Question: So I'm working on a drop menu and I'd like each menu item to have an auto width. i.e. the background to expand to the width of the menu item rather than having an overall fixed width for all the UL. I thought that giving the ul li an auto width would sort it but it seems not. What am I missing?
'''
<ul id="nav">
<li><a class="last" href="#">MENU &#9660;</a>
<ul>
<li><a href="#">Short</a></li>
<li><a href="#">Very Long</a></li>
</ul>
</li>
'''
'''
#nav {
height: 1;
list-style-type: none;
padding-top: 1.25em;
margin-top: 0em;
}
#nav li {
float: right;
position: relative; padding: 0;
}
#nav li a {
display: block;
font-size: 14px;
padding: 0 1em;
margin-bottom: 1em;
color: #333;
text-decoration: none;
border-left: 1px solid #333;
}
#nav .last, #nav li ul li a {
border-left: none;
}
#nav li a:hover, #nav li a:focus {
color: #666;
}
#nav li ul {
opacity: 0;
position: absolute;
right: 0em;
list-style-type: none;
padding: 0; margin: 0;
}
#nav li:hover ul {
opacity: 1;
}
#nav li ul li {
float: none;
position: static;
width: auto;
height: 0;
line-height: 0;
background: none;
text-align: right;
margin-bottom: .75em;
}
#nav li:hover ul li {
height: 25px;
line-height: 2.5em;
}
#nav li ul li a {
background: #222;
}
#nav li ul li a:hover {
color: #666;
}
'''

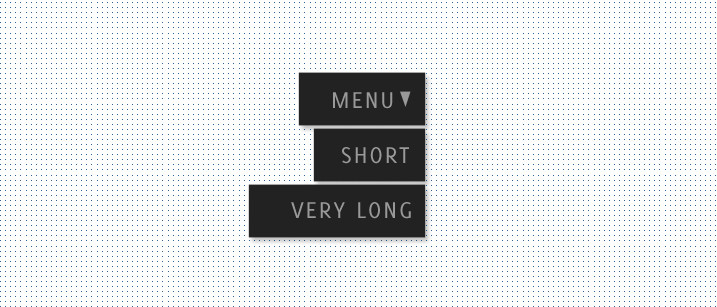
Answer: Your #nav li style is being applied to all child li elements, so you need to use the ">", which selects only the immediate child.
Here is updated CSS which fixes the problem. I also commented out some other CSS that was interfering:
'''
#nav {
height: 1;
list-style-type: none;
padding-top: 1.25em;
margin-top: 0em;
}
#nav > li { /* Added ">" */
float: right;
position: relative;
padding: 0;
}
#nav li a {
display: inline-block; /* was block */
font-size: 14px;
padding: 0 1em;
margin-bottom: 1em;
color: #333;
text-decoration: none;
border-left: 1px solid #333;
}
#nav .last, #nav li ul li a {
border-left: none;
}
#nav li a:hover, #nav li a:focus {
color: #666;
}
#nav li ul {
opacity: 0;
/*position: absolute;
right: 0em; */
list-style-type: none;
padding: 0; margin: 0;
}
#nav li:hover ul {
opacity: 1;
}
#nav li ul li {
/*float: none;
position: static;
width: auto;*/
height: 0;
line-height: 0;
background: none;
text-align: right;
margin-bottom: .75em;
}
#nav li:hover ul li {
height: 25px;
line-height: 2.5em;
}
'''